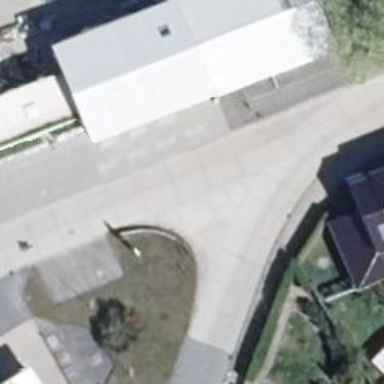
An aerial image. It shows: Residential road with concrete plates surface.